Question:
Is this what my load times are supposed to look like when the website is compiling on first hit?
I pre-compile on publish.
I set debug="false" in the webconfig file.
I don't use much in the way of CDN other than JQuery and google maps.
I am usually below 1MB in page size.
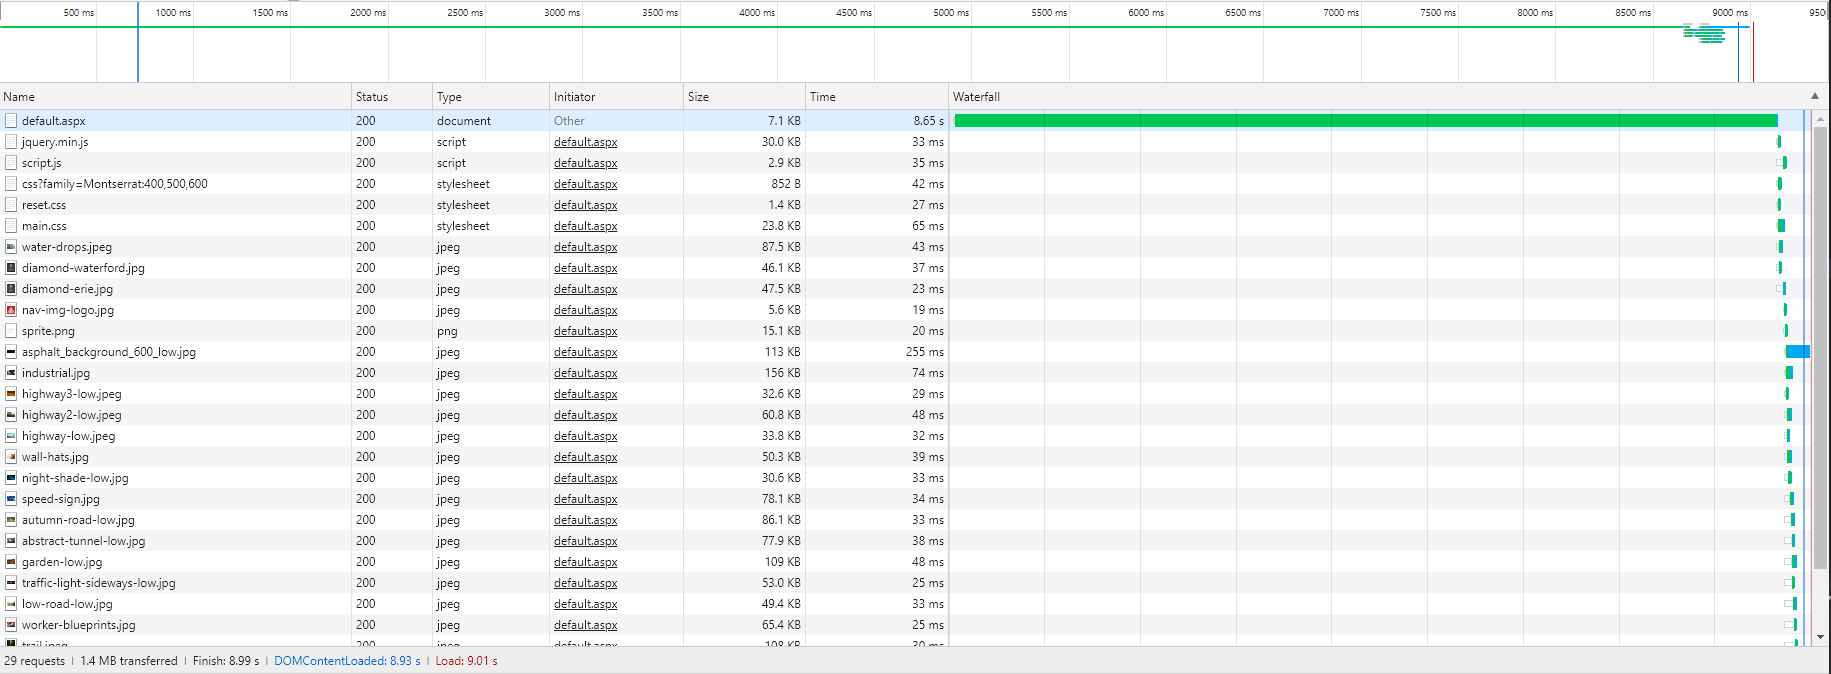
Answer: > According to Google, your website's TTFB should be 200 milliseconds or
less.If your site is much slower than that, such as 500 milliseconds or
more, it needs some work.Average Time to First Byte is 100-500ms. Google says to aim for 200ms
If you want to test your sites TTFB you can Enter your website URL at <URL>
This seems a little slow to me I would check your site for the following factors that can slow its TTFB speed:
1. High web traffic
2. Network problems
3. Dynamic content:
4. disk usage
5. disk speed
6. RAM usage
7. database setup
8. database speed
9. Server configuration:
10. PHP/ASP settings
11. database settings
12. shared server?
One great way to speed up your page load is by catching your dynamic pages.
> Caching your pages make the pages "pre-built," with HTML ready to go
as soon as a browser requests the pages.
Here are some ways to start using catche:
>
1. WordPress Plugins. Plugins such as WP Super Cache will help you cache your dynamic pages. The plugin keeps tracks of when a "saved" dynamic page should be renewed so that the freshest copy possible is served. (See also: A Complete Guide To Using W3 Total Cache)
2. WordPress hosting that caches automatically. WordPress hosting can give you caching capabilities that improve your site's TTFB.
3. Server Configuration. A common way to cache files -- but not dynamic content -- is to configure the .htaccess web file. (.htaccess is short for hypertext access.) Beware that minor errors in this file can lead to major problems; hiring a professional is advised.
As per <URL> which is a great resource.